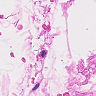
Metastatic tissue present: no